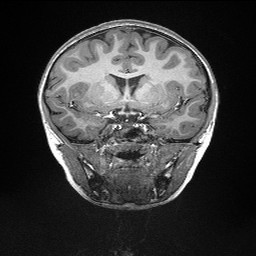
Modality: T1w
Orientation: sagittal
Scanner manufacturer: siemens
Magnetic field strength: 3 T
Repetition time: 2.3 s
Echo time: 0.00298 s